Current action and preconditions to check: path_clear

Your task: For each precondition in the list above, predict whether it will hold at this action.

Consider the current scene as observed from the mobile robot's camera, and analyze the predicted future states of all dynamic agents (e.g., people, animals, vehicles, or any moving entities) within the NEXT SECOND.

IMPORTANT: Only answer "very likely" if you are absolutely certain—based on strong, clear evidence—that a dynamic agent will violate the precondition in the predicted future state. Do NOT answer "very likely" for unlikely, ambiguous, or low-probability risks.

Ask yourself for each precondition: Is there a high probability, with clear and convincing evidence, that the predicted future states of any dynamic agent will interfere with the predicted future state of the currently executing action within the NEXT SECOND, causing that precondition to fail?

Assess the risk level based on these predictions. Use "likely" or "very likely" if motions create a clear risk of interference.

Use "neutral" or "improbable" if agents are nearby but their predicted paths are clearly diverging or non-conflicting.

Failure Risk Categories: "very improbable", "improbable", "neutral", "likely", "very likely"

Answer Format: Output ONLY the probability_of_failure value from these categories: "very improbable", "improbable", "neutral", "likely", "very likely"

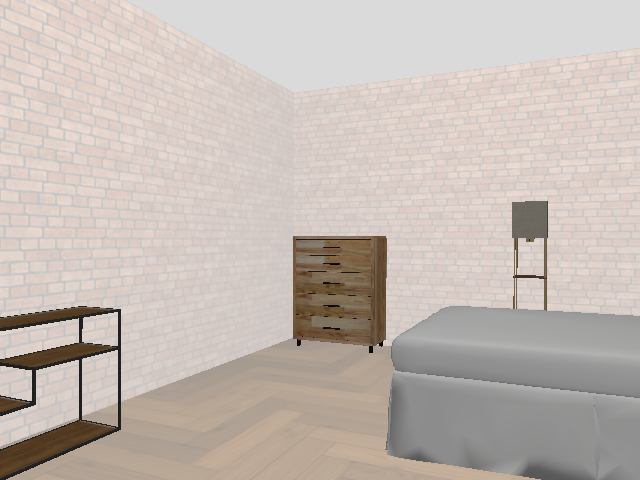

Answer: very improbable